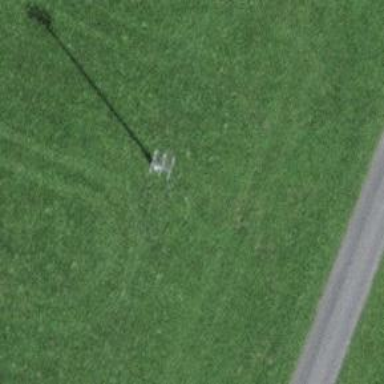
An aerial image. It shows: Minor power line.